Question: I have to transpose all the Rows from a table to columns in SQL Server 2008 R2... I have used Pivot to transpose multiple rows of one column into one row with multiple columns. I am not sure how I can use pivot in this scenario...
I would like to pivot the table based on the "EXPENSE" column
<URL>
The desired output is

Meanwhile I will try to explore the related posts suggested....
Thank you so much for the suggestions...
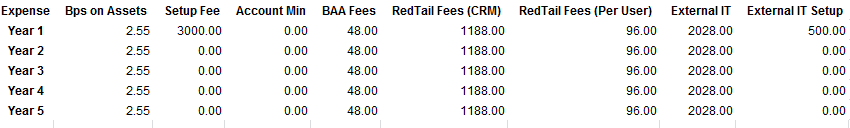
Answer: Based on your desired results it looks like you need to do an unpivot transform followed by a pivot, like this:
'''
select
YEAR,
[Bps on Assets],[Setup Fee],[Account Min],[BAA Fees],[RedTail Fees (CRM)],
[RedTail Fees (Per User)],[External IT],[External IT Setup]
from (
select Expense, value, year
from SM_TechBundleExpnsRates
unpivot (
value FOR year IN ([Year1], [Year2], [Year3], [Year4], [Year5])
) up
) a
pivot (
sum(value) for expense in
(
[Bps on Assets],[Setup Fee],[Account Min],
[BAA Fees],[RedTail Fees (CRM)],
[RedTail Fees (Per User)],[External IT],[External IT Setup]
)
) p
'''
<URL>
Note that this isn't dynamic in any way, but rather uses hard coded column values for the years and expenses. It's possible to generate the code in a dynamic fashion - if you want to know how there are plenty of good answers showing how to do dynamic pivot with SQL Server.
Edit: did the dynamic version for fun, it might not be perfect but it should work:
'''
DECLARE @sql AS NVARCHAR(MAX)
DECLARE @year_cols AS NVARCHAR(MAX)
DECLARE @expe_cols AS NVARCHAR(MAX)
SELECT @expe_cols= ISNULL(@expe_cols + ',','') + QUOTENAME(Expense)
FROM (SELECT DISTINCT Expense FROM SM_TechBundleExpnsRates) AS Expenses
SELECT @year_cols= ISNULL(@year_cols + ',','') + QUOTENAME(year)
FROM (
SELECT c.name AS year
FROM sys.tables t JOIN sys.columns c ON t.object_id = c.object_id
WHERE t.name = 'SM_TechBundleExpnsRates' AND c.name LIKE '%Year%'
) AS Years
SET @sql = N'
SELECT
Year, ' + @expe_cols + '
FROM (
SELECT Expense, Value, Year
FROM SM_TechBundleExpnsRates
UNPIVOT ( Value FOR Year IN (' + @year_cols + ') ) AS up
) a PIVOT ( SUM(Value) FOR Expense IN (' + @expe_cols + ') ) p'
EXEC sp_executesql @sql
'''